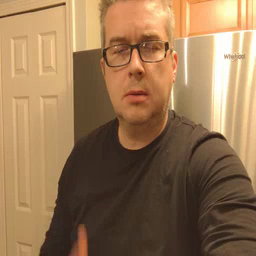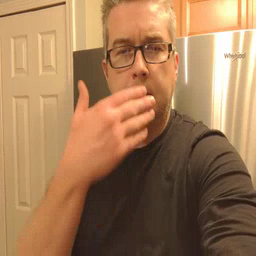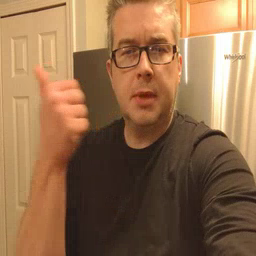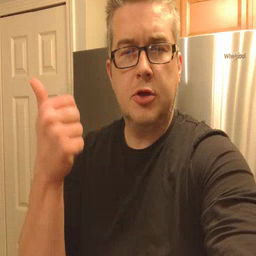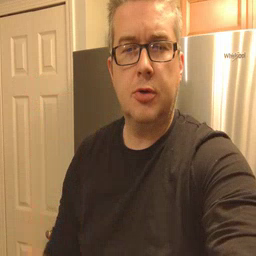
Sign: better